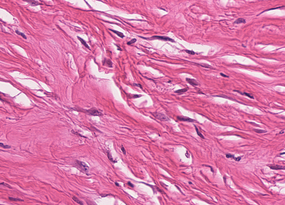
Tumor epithelial tissue: no
Tumor-associated stroma tissue: yes
Normal tissue: no